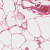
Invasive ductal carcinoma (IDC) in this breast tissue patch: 0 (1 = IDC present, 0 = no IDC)